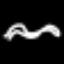
Label: squiggle